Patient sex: M
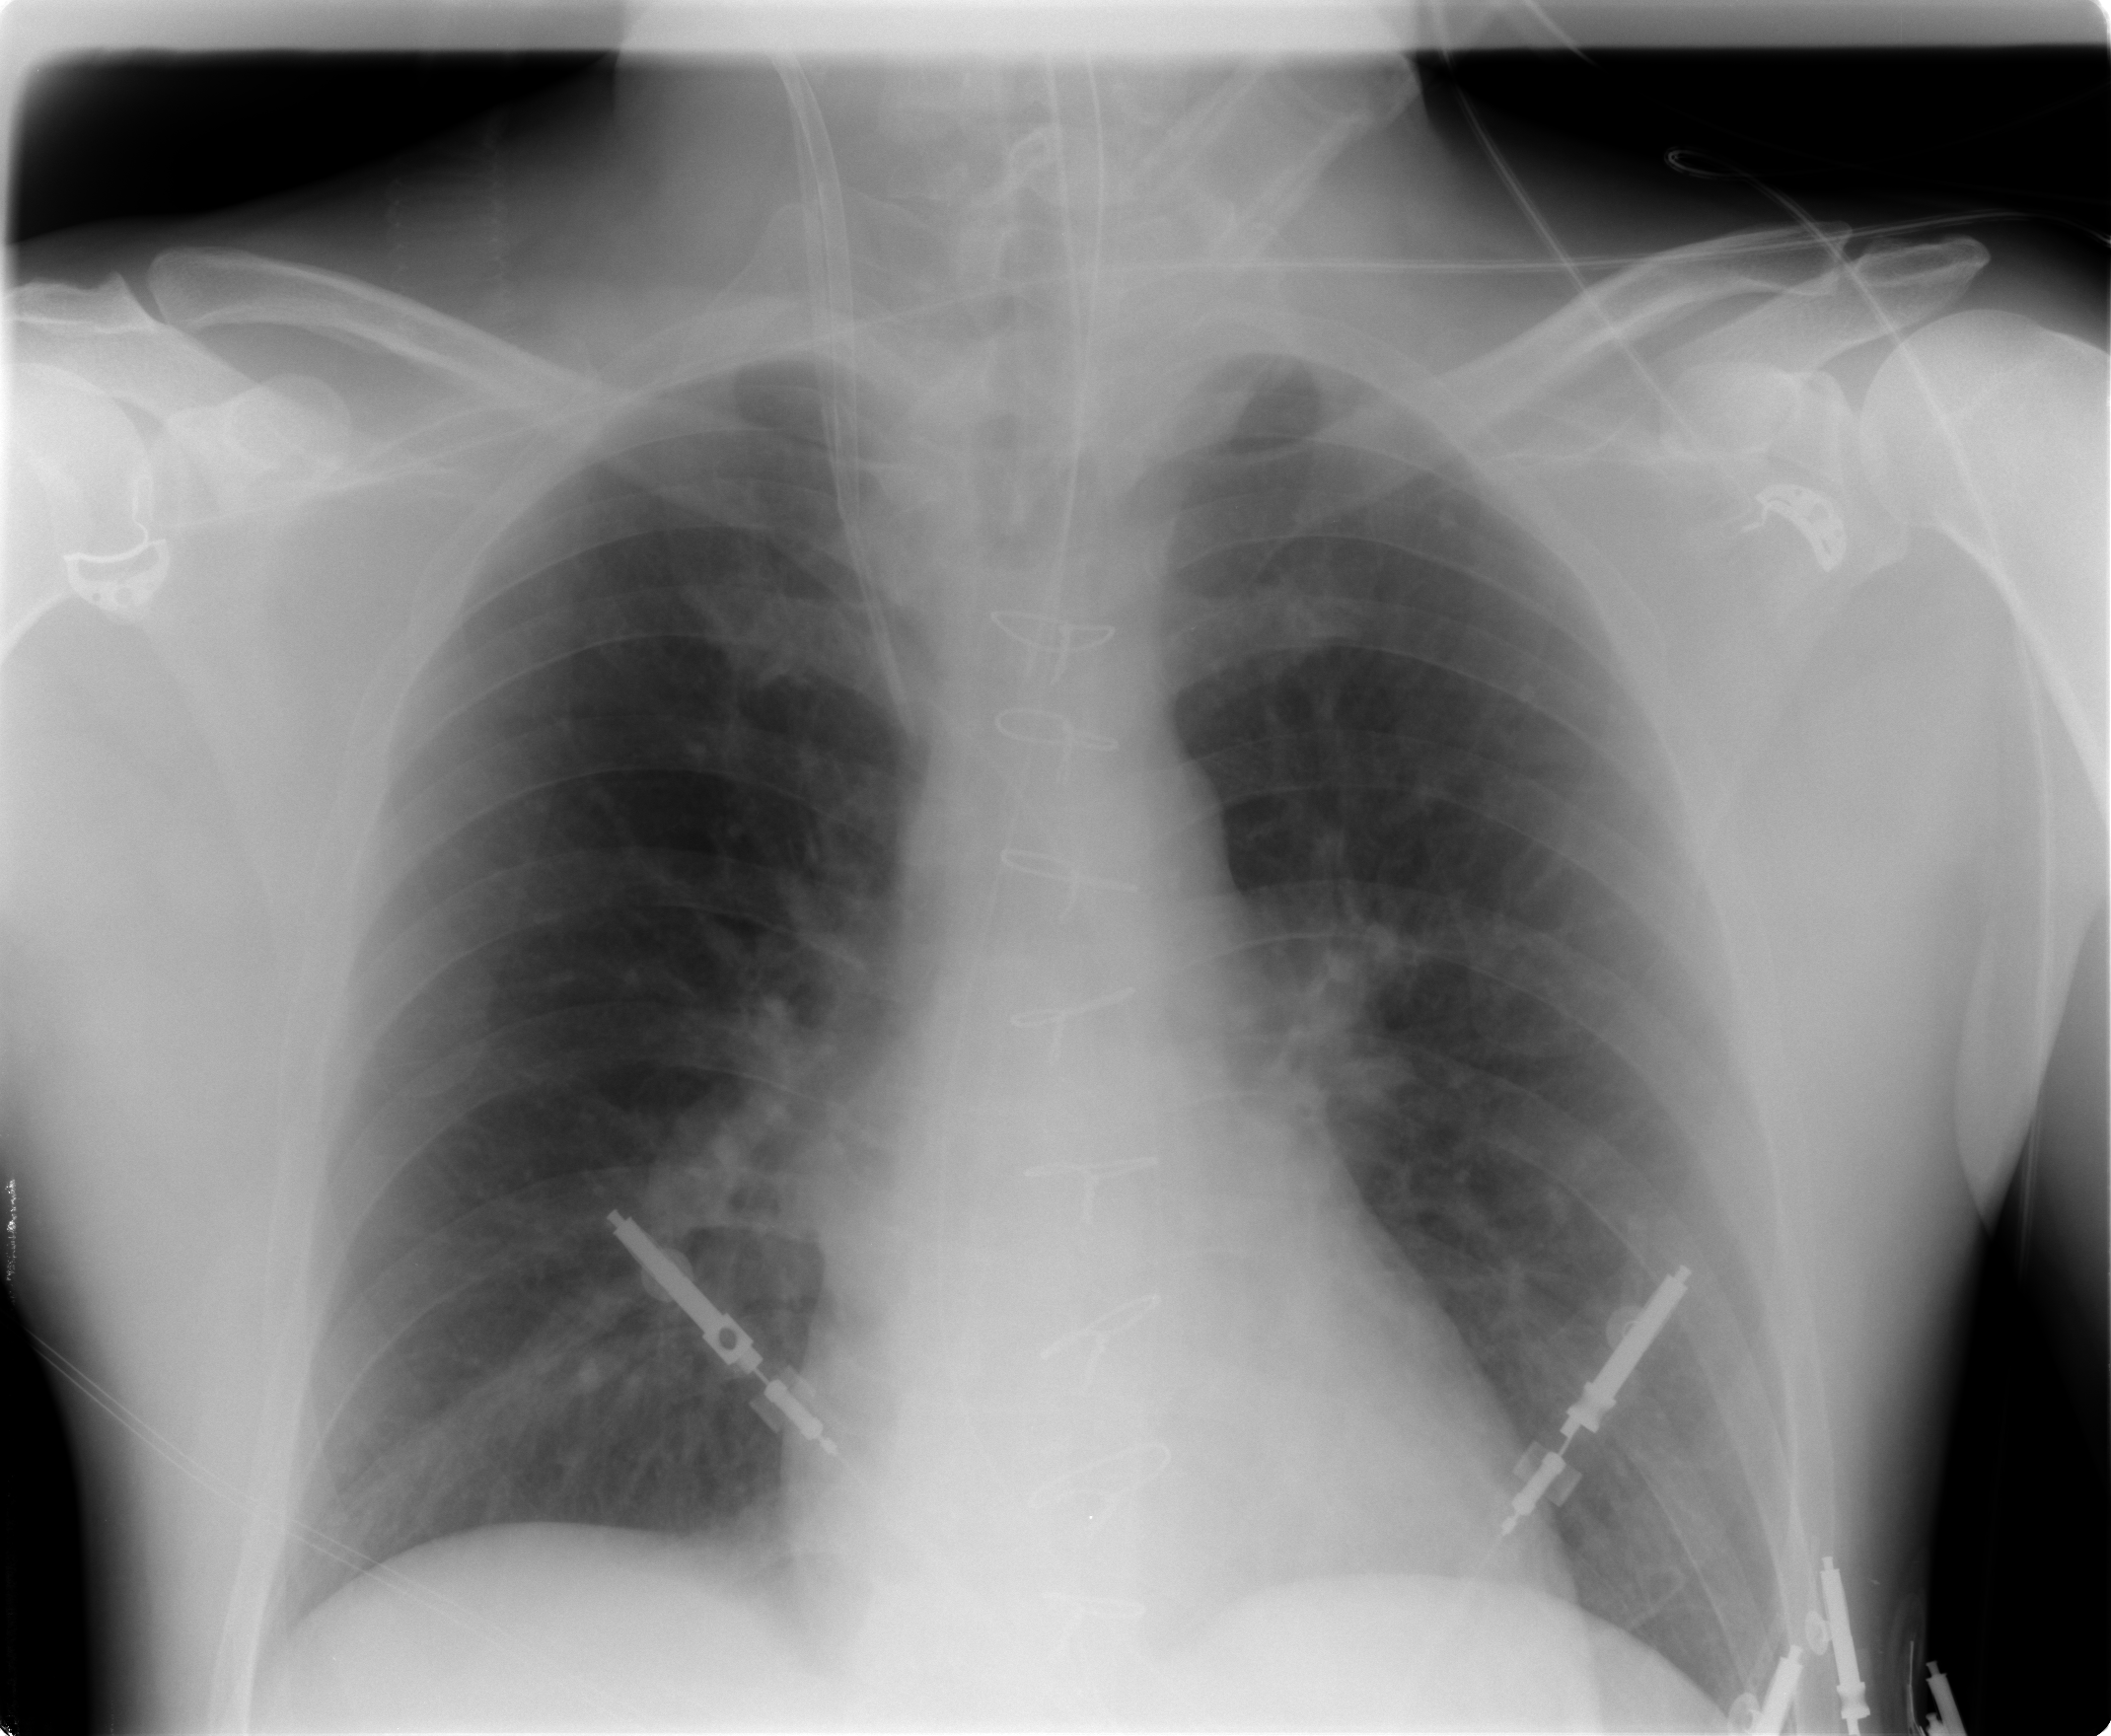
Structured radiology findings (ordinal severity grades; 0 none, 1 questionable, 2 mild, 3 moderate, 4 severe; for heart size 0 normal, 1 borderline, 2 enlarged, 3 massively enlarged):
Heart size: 1
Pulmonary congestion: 2
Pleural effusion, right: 0
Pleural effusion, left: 0
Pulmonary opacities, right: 2
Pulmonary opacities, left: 0
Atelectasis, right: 2
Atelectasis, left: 0